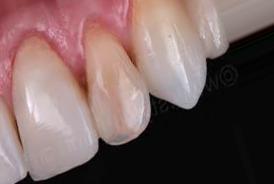
Condition: Tooth Discoloration